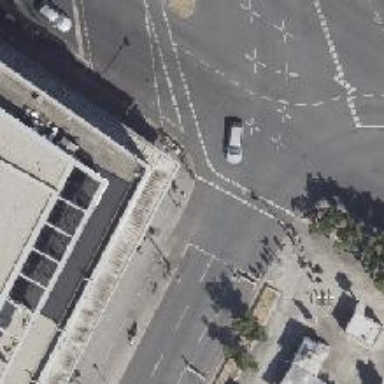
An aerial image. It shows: Cycleway with asphalt surface. There is crossing with traffic signals and island for crossing.